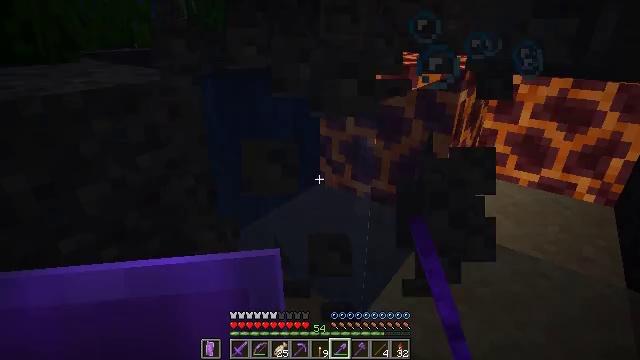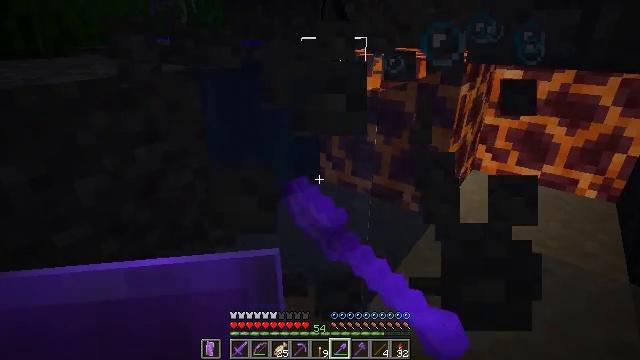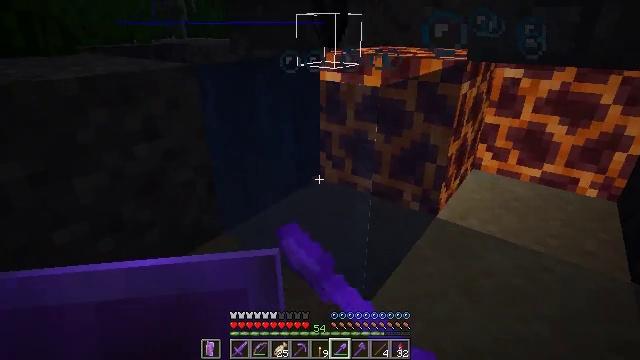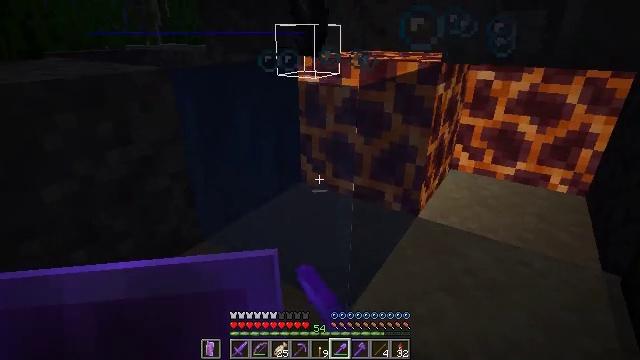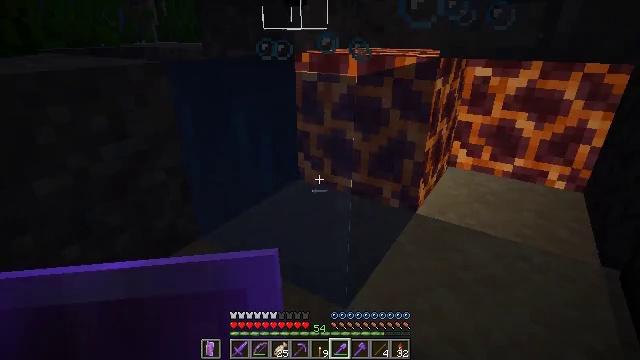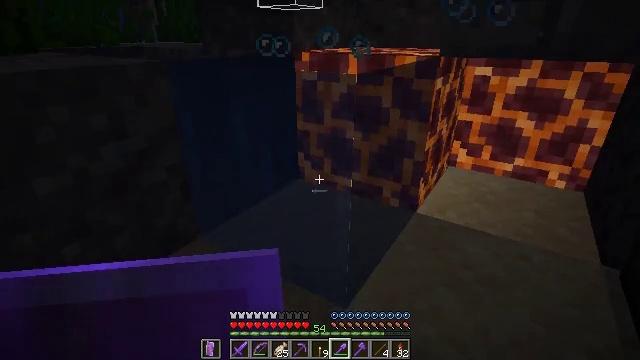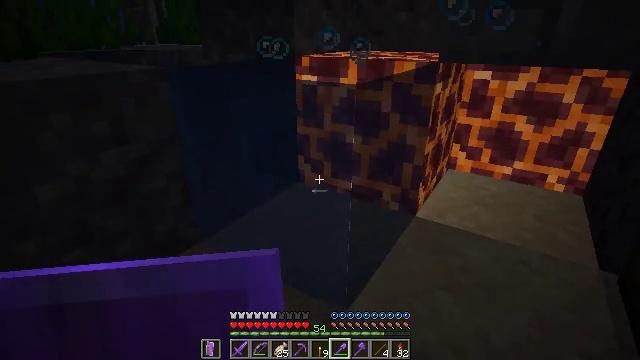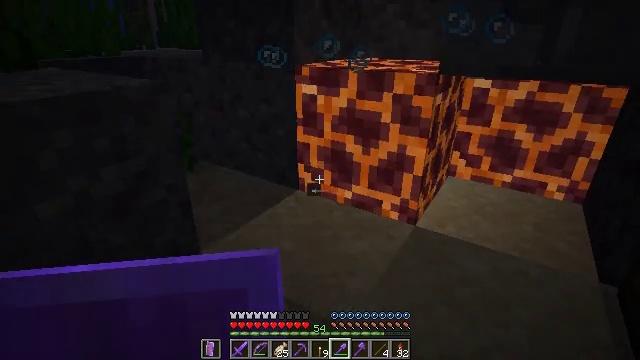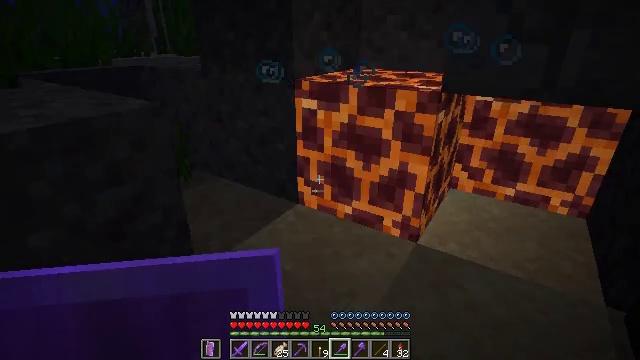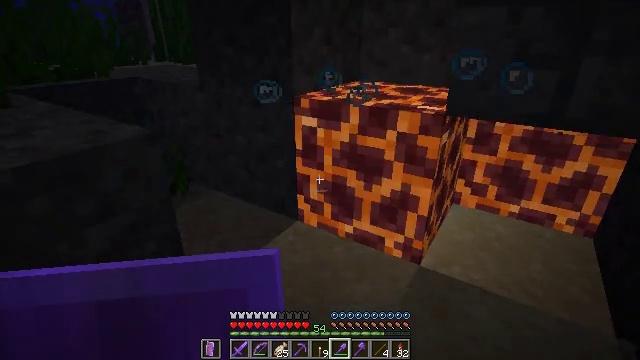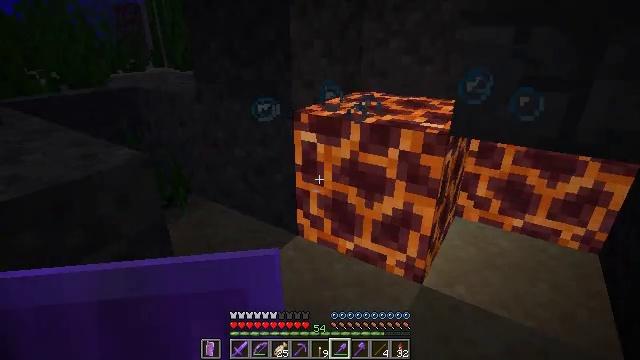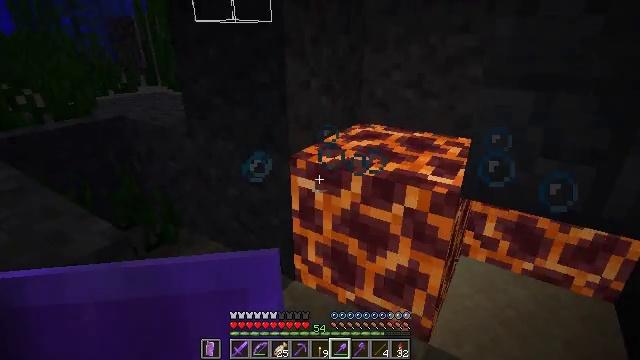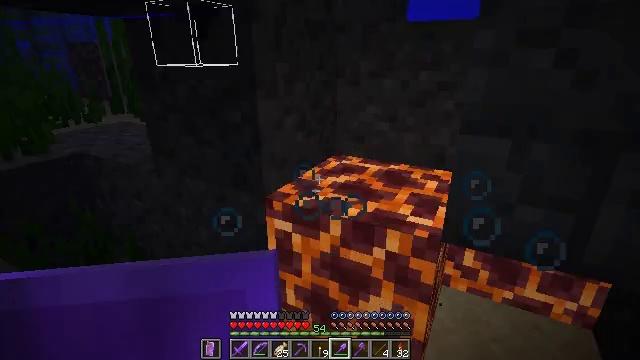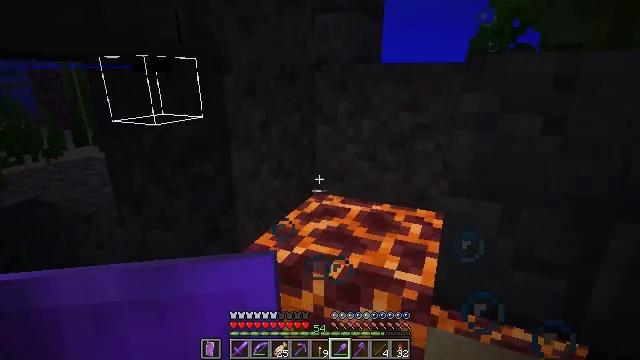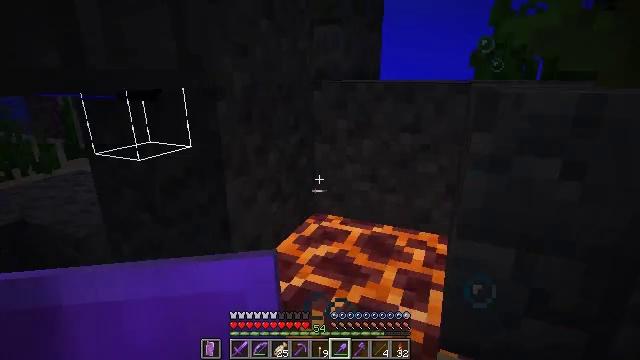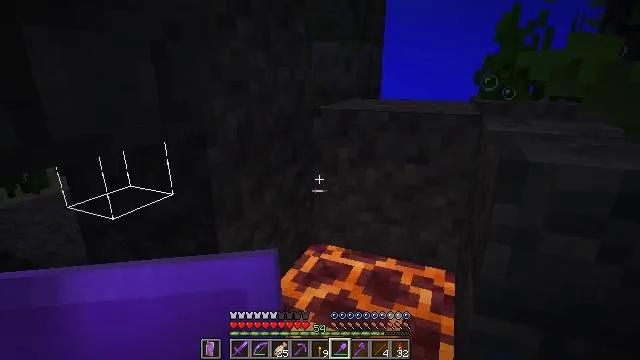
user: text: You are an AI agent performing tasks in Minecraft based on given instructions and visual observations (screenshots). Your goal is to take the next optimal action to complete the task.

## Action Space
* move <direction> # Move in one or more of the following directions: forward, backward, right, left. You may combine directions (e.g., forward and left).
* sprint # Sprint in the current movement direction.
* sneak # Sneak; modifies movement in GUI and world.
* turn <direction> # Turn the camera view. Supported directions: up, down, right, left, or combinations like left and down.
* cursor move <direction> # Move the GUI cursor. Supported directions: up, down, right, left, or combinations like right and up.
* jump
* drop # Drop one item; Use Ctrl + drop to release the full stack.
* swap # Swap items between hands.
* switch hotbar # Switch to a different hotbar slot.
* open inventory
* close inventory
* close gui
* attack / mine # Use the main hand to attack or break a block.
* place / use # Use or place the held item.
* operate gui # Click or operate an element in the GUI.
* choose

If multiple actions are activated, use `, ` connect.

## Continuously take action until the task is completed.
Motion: motion action
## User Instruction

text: Gather seagrass near the seafloor.
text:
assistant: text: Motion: attack / mine
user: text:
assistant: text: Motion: attack / mine
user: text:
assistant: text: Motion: turn right and up
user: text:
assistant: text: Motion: no_op
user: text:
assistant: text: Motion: jump
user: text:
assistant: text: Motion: jump
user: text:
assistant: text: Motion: move forward, jump
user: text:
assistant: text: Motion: move forward, jump
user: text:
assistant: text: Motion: move forward, jump
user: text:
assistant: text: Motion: move forward, jump
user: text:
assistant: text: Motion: move forward, jump
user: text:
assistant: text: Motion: move forward, turn right and up, jump
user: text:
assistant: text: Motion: move forward, turn right and up, jump
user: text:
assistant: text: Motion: move forward, jump
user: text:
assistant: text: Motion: move forward, jump
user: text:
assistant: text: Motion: move forward, turn right, jump
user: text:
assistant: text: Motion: move forward, turn right, jump
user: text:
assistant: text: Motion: move forward, turn right and down, jump
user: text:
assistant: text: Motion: move forward, turn right and down, jump
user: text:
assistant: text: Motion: move forward, turn right and down
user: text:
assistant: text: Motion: move forward
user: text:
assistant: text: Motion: move forward, turn right
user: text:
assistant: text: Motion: move forward
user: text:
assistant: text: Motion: move forward
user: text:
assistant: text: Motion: move forward
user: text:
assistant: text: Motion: move forward
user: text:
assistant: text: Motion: move forward
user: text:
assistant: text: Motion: move forward
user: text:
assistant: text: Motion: move forward
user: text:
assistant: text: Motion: move forward, jump